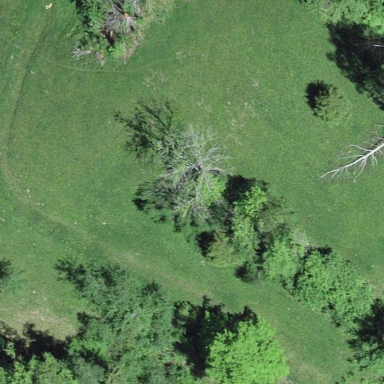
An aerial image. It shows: Beautiful meadow.